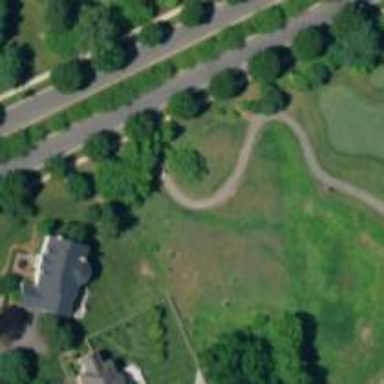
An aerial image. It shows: Golf cartpath that is also road path.